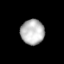
Tissue: lung
Cell type: Fibroblasts
Senescence score: 0.6768
Nuclear area (px): 585
Mean DAPI intensity: 183.609